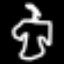
Label: angel